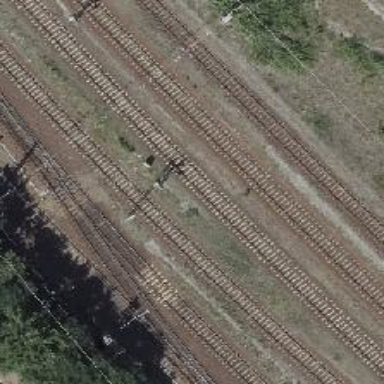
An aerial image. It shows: Railway signal.